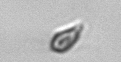
Label: Cryptophyta